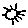
Label: sun